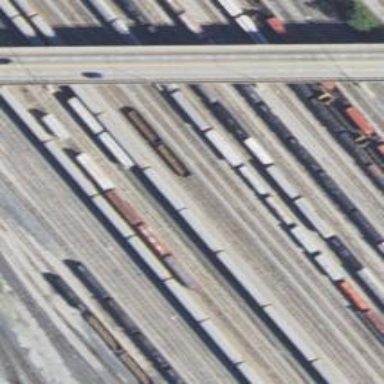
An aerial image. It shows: Railway yard.